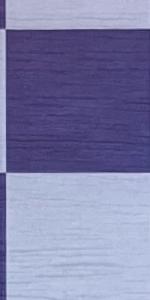
Label: Empty